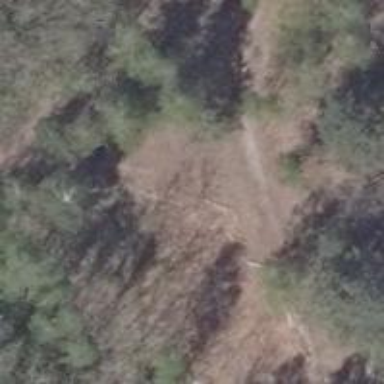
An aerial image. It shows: Excellent dirt path trail.